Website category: movie
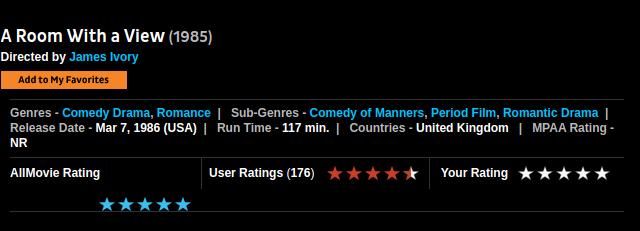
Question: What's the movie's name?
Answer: A Room With a View

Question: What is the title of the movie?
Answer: A Room With a View

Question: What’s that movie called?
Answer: A Room With a View

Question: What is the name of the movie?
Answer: A Room With a View

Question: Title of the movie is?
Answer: A Room With a View

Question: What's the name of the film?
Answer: A Room With a View

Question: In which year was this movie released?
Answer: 1985

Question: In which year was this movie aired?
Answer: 1985

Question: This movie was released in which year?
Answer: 1985

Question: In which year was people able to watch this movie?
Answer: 1985

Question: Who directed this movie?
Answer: James Ivory

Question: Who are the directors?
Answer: James Ivory

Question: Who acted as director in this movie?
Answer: James Ivory

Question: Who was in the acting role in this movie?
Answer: James Ivory

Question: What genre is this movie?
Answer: Comedy Drama , Romance

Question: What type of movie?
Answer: Comedy Drama , Romance

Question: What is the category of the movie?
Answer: Comedy Drama , Romance

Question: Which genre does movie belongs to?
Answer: Comedy Drama , Romance

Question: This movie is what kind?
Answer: Comedy Drama , Romance

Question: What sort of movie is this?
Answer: Comedy Drama , Romance

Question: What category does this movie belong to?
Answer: Comedy Drama , Romance

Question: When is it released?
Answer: Mar 7, 1986 (USA)

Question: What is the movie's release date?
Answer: Mar 7, 1986 (USA)

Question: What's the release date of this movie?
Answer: Mar 7, 1986 (USA)

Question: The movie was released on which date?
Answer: Mar 7, 1986 (USA)

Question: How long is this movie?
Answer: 117 min.

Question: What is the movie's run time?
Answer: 117 min.

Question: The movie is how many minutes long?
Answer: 117 min.

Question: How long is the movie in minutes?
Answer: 117 min.

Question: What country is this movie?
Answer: United Kingdom

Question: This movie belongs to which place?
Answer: United Kingdom

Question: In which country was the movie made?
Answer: United Kingdom

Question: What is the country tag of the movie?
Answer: United Kingdom

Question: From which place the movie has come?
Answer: United Kingdom